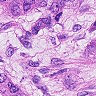
Metastatic tissue present: yes